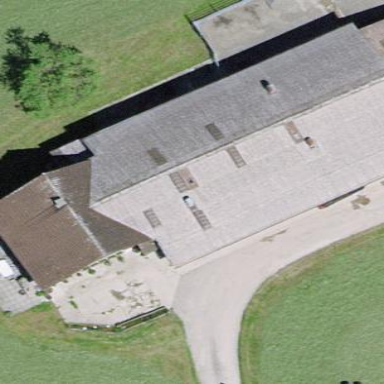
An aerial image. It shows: Farm building.